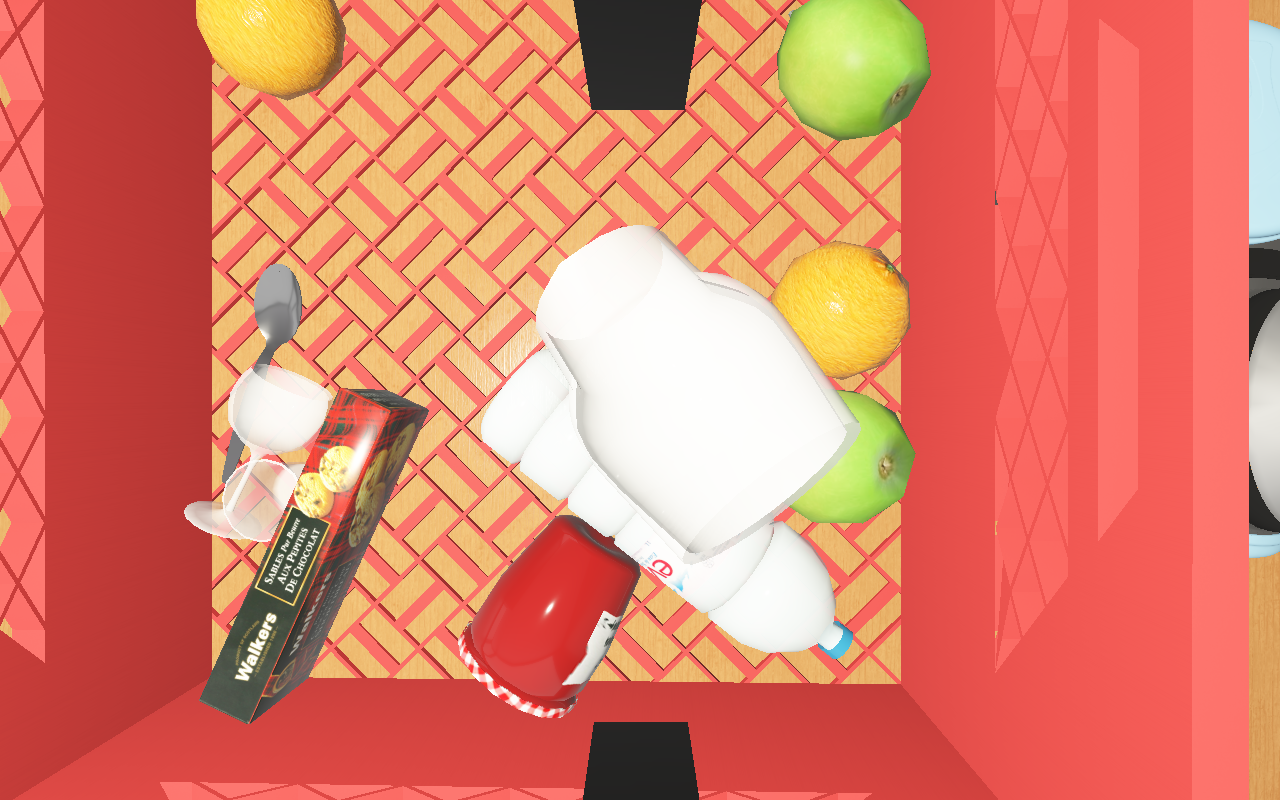
Objects in the scene:
carafe
apple
apple
orange
plate
wineglass
cereal box